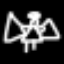
Label: angel